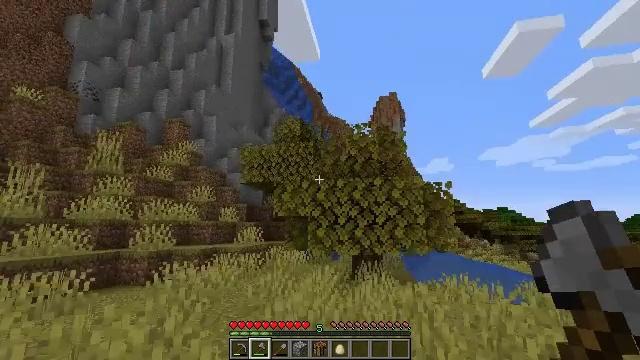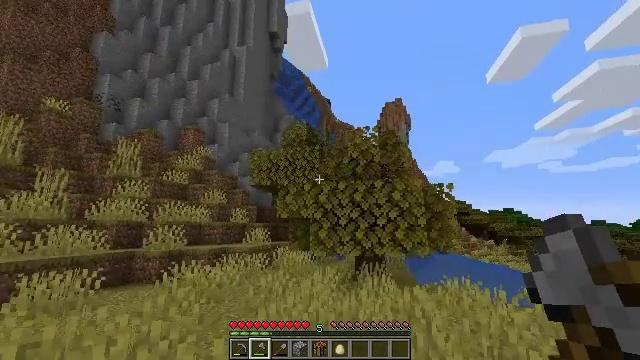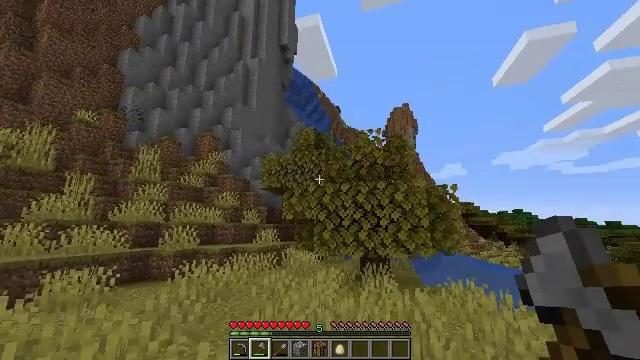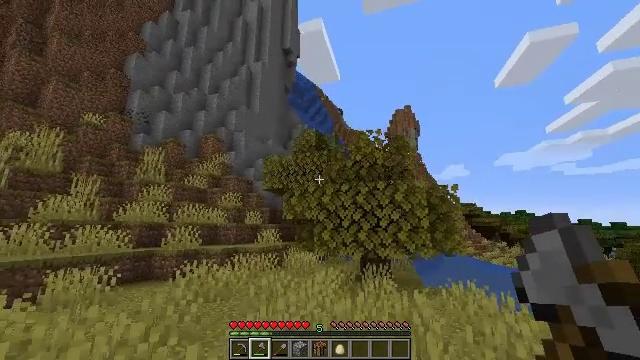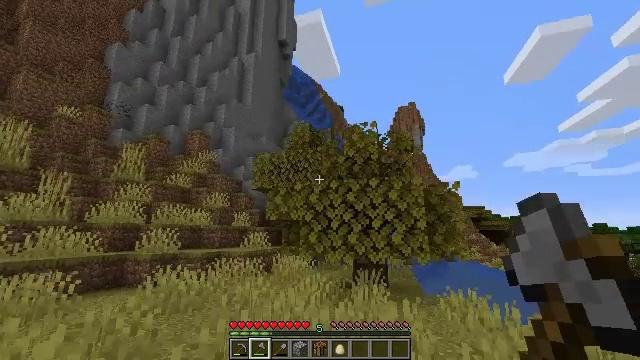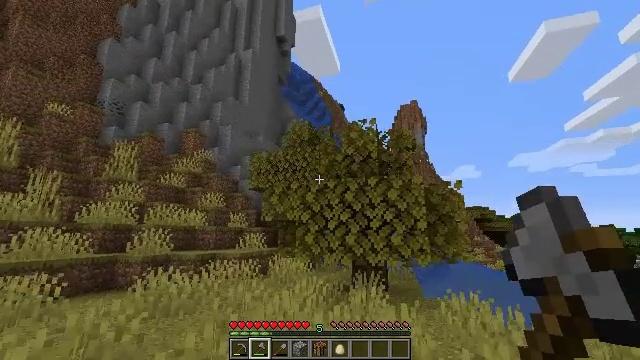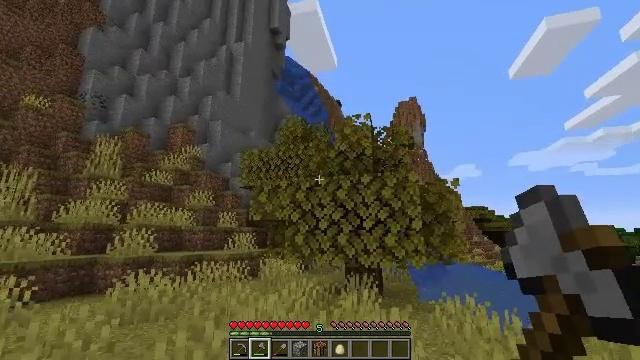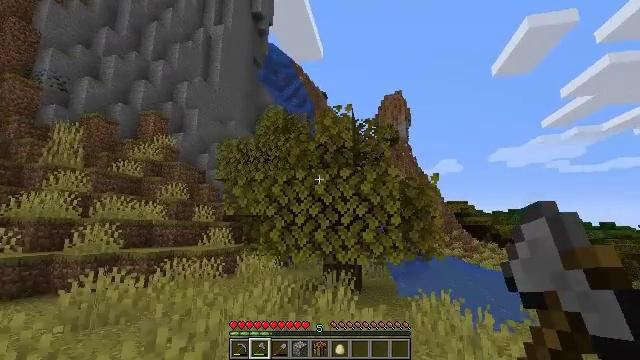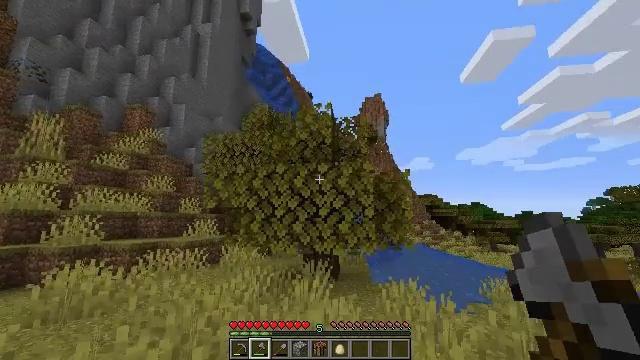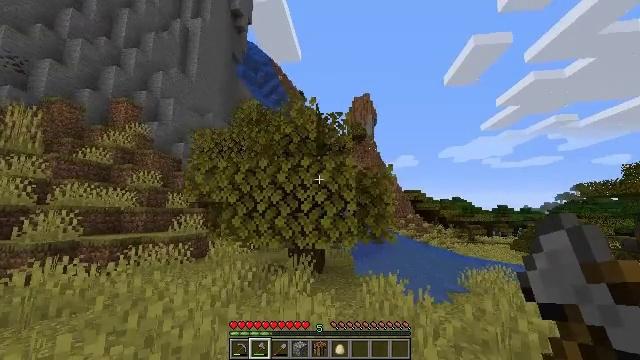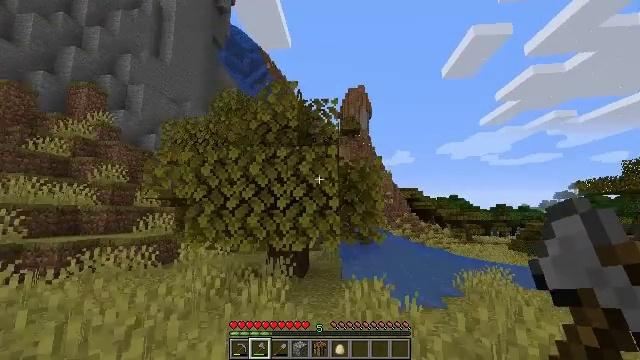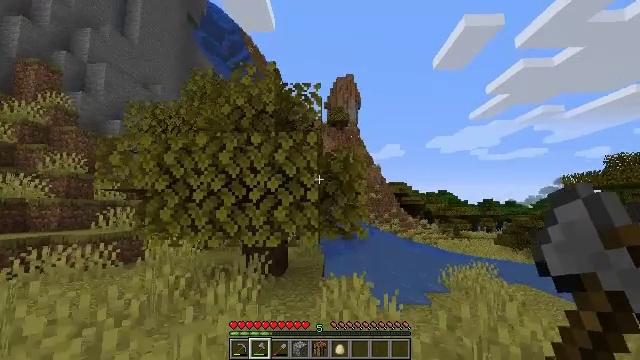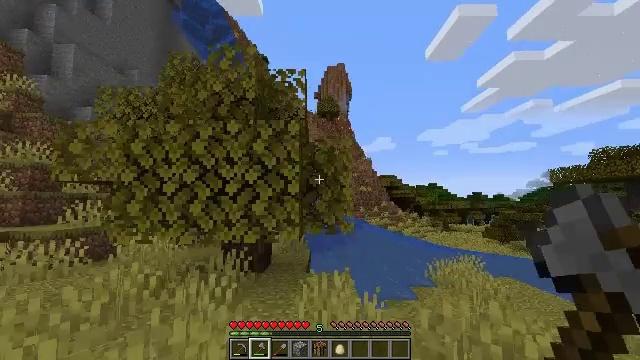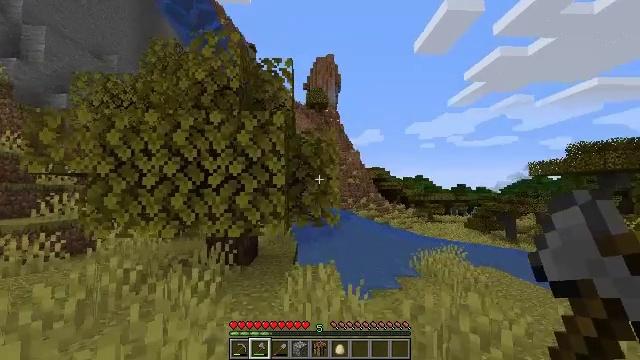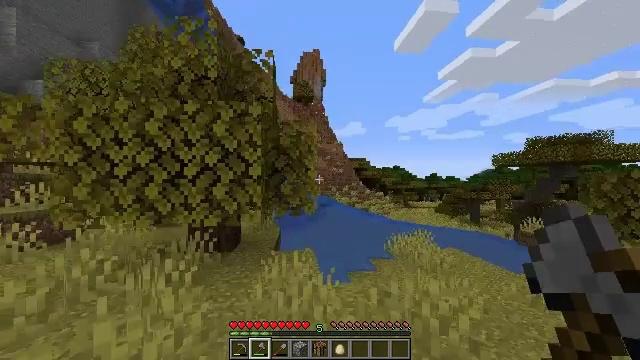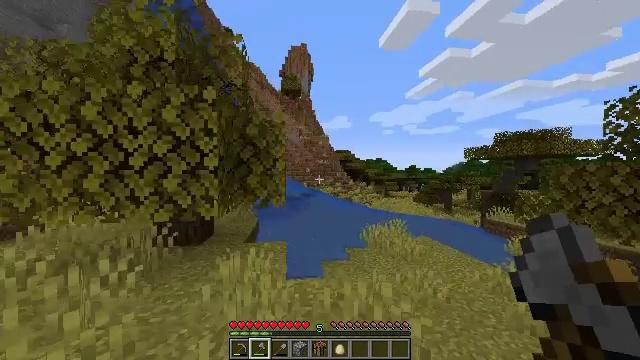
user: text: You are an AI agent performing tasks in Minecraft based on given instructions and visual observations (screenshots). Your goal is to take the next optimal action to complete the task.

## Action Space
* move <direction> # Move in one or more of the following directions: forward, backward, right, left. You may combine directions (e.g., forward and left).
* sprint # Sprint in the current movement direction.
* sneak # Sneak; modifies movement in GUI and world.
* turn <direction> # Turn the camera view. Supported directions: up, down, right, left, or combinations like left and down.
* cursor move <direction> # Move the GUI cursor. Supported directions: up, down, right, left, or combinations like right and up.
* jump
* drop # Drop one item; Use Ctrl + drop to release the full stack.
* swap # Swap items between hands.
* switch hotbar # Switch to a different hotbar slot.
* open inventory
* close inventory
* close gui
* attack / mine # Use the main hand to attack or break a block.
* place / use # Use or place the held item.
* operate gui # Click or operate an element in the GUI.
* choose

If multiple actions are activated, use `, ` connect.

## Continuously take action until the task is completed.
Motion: motion action
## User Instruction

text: Attack the ground to gather coarse dirt.
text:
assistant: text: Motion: move forward and move right, turn left
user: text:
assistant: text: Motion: move forward and move right, turn left
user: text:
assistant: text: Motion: move forward and move right
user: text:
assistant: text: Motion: move forward and move right
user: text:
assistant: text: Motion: move forward and move right
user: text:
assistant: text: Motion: move forward and move right
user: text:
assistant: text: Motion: move forward and move right, turn right and down
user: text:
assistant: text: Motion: move forward and move right, turn right and down
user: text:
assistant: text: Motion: move forward and move right, turn right and down
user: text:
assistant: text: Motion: move forward and move right, turn right
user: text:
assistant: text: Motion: move forward and move right, turn right and down
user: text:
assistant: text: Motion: move forward and move right, turn right and down
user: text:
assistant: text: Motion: move forward and move right, turn right and down
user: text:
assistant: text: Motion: move forward and move right, turn right and down
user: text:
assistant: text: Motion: move forward and move right, turn right and down
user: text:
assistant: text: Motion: move forward and move right, turn right and down
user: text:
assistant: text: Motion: move forward and move right, turn right and down
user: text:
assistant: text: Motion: move forward and move right, turn right and down
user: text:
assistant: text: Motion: move forward and move right, turn right and down
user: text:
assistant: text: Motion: move forward and move right, turn right and down
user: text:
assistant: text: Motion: move forward and move right, turn right and down
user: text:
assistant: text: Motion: move forward and move right, turn right
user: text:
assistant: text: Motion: move forward and move right, turn right
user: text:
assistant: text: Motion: move forward and move right, turn right
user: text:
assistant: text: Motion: move forward and move right, turn right
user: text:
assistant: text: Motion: move forward and move right
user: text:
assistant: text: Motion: move forward and move right
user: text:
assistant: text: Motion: move forward and move right
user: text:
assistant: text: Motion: move forward and move right
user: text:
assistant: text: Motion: move forward and move right, turn right